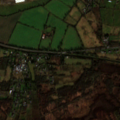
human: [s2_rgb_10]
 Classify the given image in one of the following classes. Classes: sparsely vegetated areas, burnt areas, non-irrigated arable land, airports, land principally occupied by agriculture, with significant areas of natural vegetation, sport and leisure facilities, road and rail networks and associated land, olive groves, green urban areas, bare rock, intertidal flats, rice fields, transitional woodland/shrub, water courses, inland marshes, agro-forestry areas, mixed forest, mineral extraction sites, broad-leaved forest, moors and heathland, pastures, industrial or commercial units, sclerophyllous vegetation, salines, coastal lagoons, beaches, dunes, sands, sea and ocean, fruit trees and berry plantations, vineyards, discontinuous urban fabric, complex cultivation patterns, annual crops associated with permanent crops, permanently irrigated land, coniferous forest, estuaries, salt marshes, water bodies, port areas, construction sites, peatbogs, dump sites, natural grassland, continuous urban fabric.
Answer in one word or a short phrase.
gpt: discontinuous urban fabric, non-irrigated arable land, pastures, peatbogs